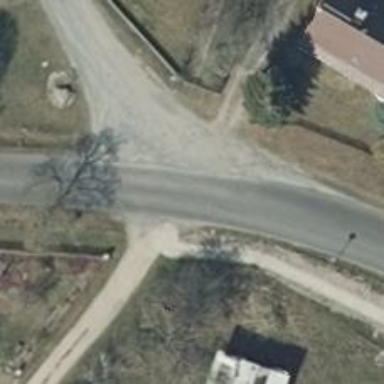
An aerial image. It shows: Secondary road with asphalt surface.